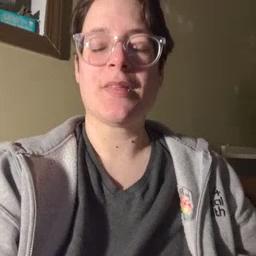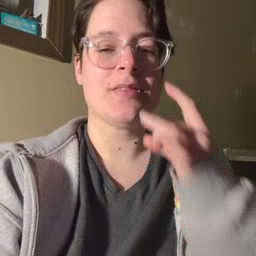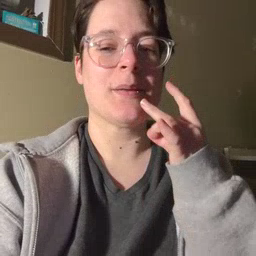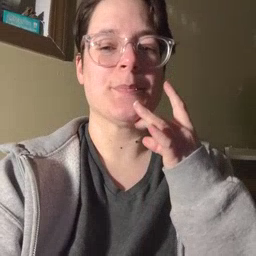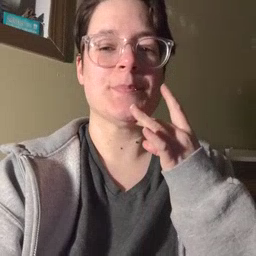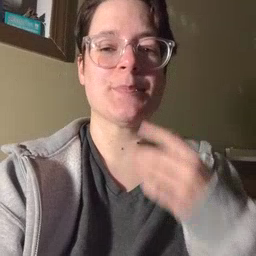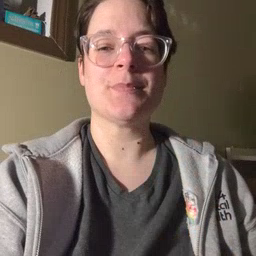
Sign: lamp